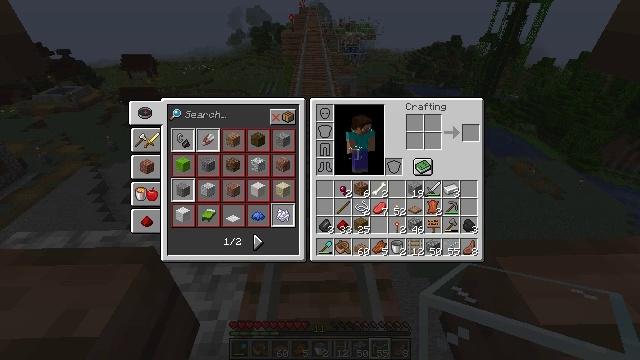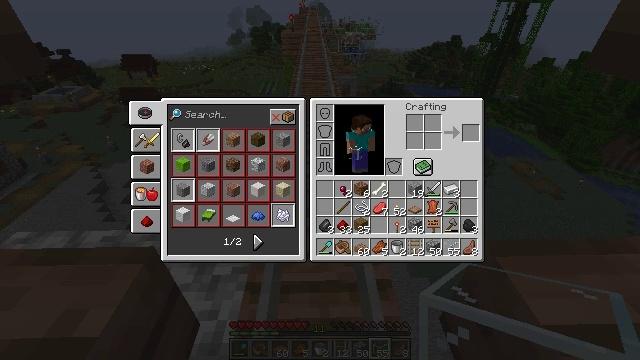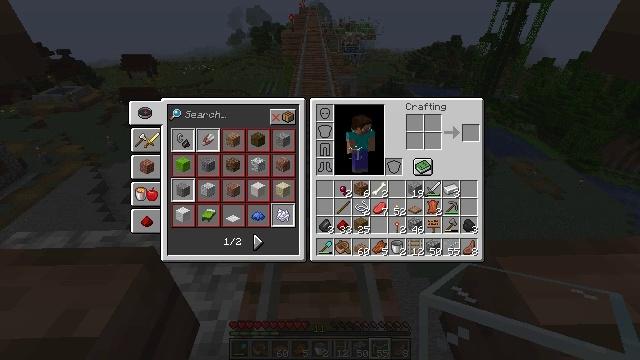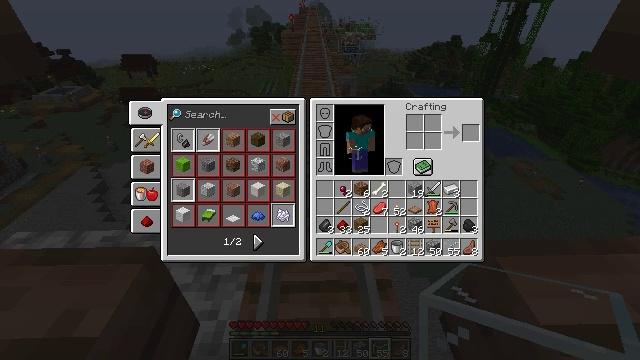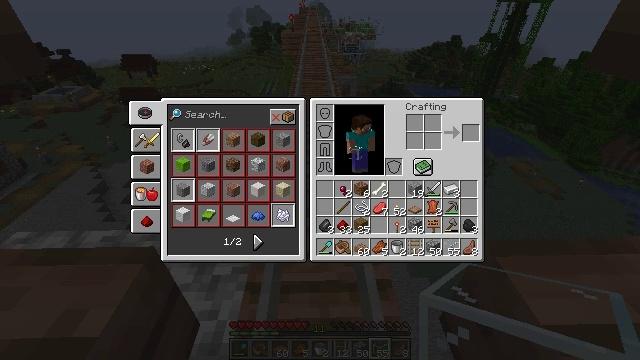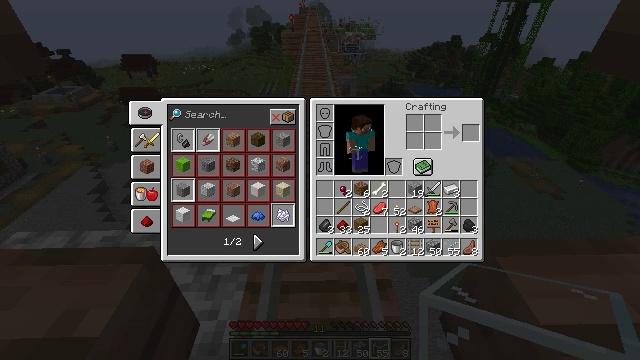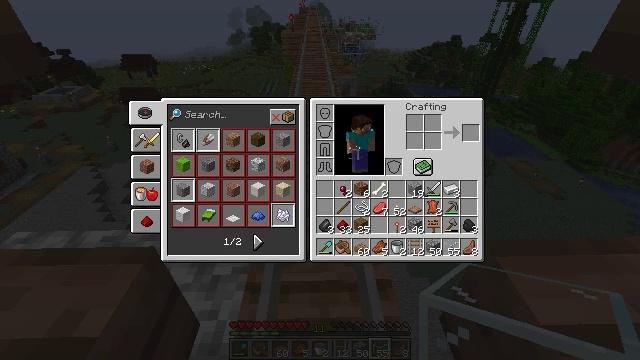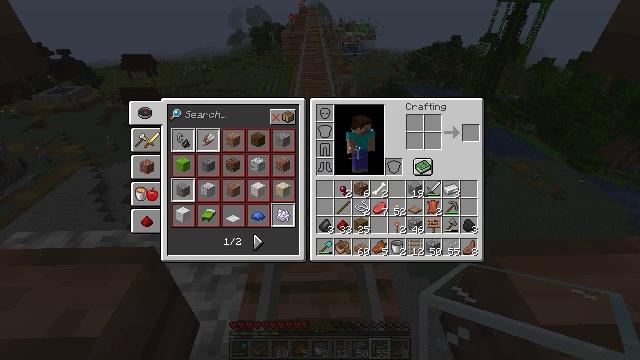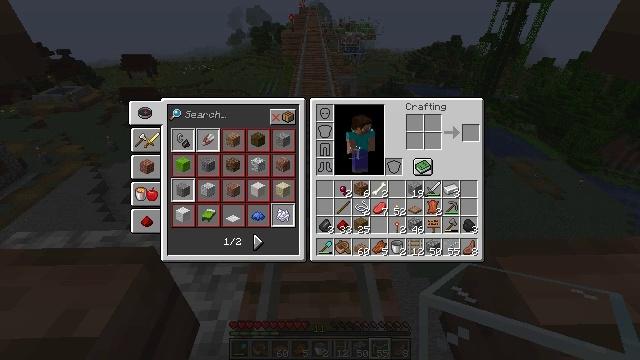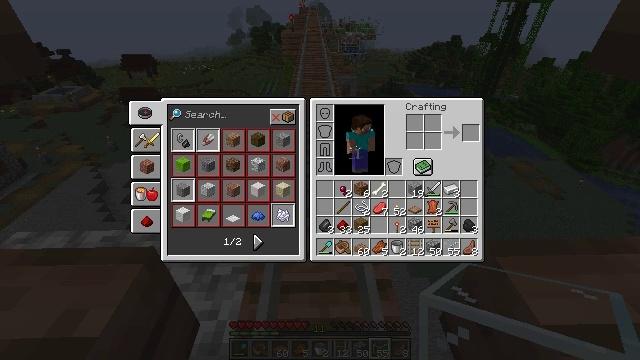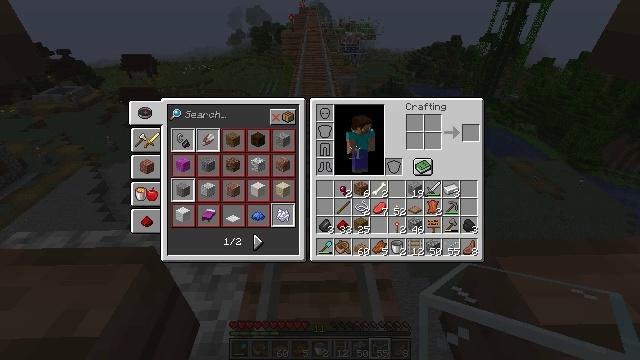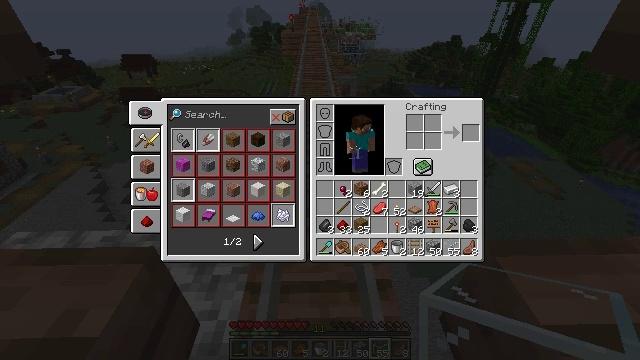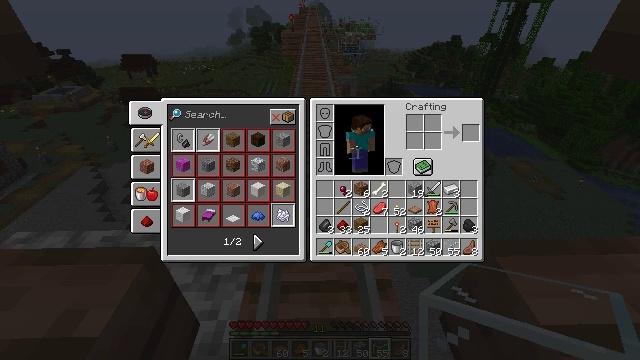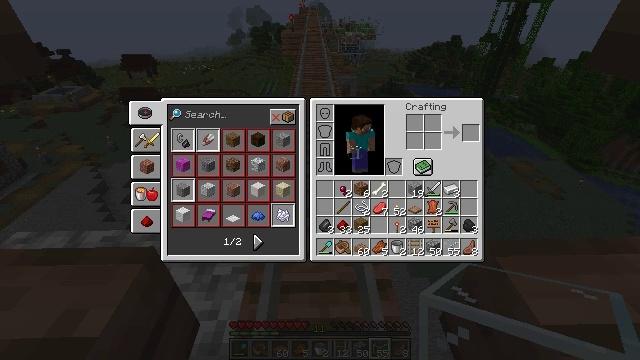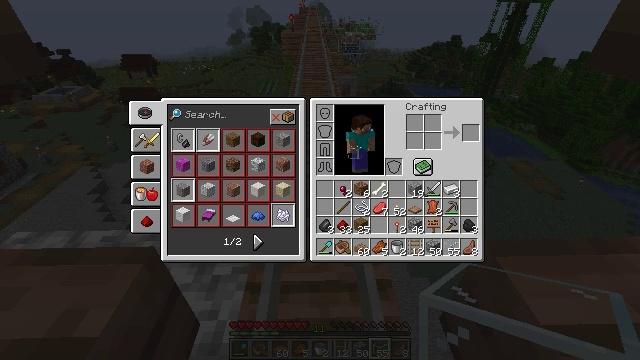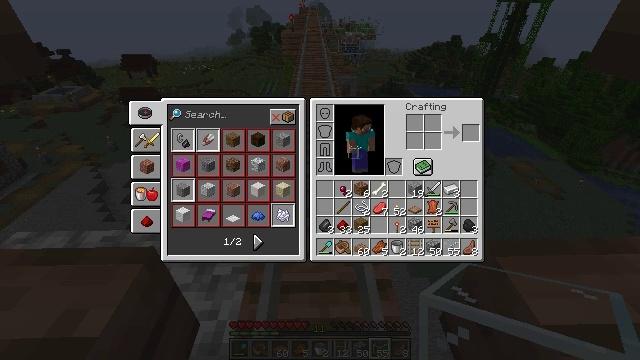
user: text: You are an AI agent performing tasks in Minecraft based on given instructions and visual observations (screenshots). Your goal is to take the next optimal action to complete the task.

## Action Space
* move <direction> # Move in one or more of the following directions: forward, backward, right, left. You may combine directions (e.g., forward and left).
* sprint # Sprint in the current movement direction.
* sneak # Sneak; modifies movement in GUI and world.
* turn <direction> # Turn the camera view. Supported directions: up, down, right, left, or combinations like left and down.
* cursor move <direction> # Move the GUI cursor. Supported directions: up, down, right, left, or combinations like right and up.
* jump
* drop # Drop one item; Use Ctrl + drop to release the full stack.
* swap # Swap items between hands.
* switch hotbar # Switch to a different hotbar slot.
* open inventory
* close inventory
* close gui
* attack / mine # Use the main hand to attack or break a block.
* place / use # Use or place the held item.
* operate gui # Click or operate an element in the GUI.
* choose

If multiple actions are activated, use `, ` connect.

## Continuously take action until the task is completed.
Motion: motion action
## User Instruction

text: Attack the glass to break it.
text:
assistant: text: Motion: no_op
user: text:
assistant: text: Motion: no_op
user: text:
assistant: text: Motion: no_op
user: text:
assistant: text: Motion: no_op
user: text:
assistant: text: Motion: no_op
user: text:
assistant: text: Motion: no_op
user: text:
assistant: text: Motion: no_op
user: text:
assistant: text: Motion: no_op
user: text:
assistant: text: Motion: no_op
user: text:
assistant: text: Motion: no_op
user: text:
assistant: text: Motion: no_op
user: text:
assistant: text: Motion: no_op
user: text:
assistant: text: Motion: no_op
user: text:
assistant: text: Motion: no_op
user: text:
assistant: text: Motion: no_op
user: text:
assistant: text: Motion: no_op
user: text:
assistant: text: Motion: no_op
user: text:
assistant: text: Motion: no_op
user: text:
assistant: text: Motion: no_op
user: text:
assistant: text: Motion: no_op
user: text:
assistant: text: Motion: no_op
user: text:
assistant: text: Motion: no_op
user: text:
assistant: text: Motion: no_op
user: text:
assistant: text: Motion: no_op
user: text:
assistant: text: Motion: no_op
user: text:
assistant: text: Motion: no_op
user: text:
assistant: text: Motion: no_op
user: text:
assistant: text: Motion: no_op
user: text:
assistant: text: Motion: no_op
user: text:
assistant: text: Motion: no_op